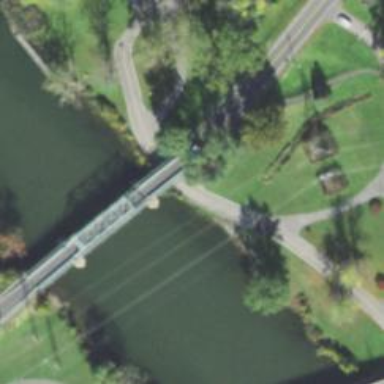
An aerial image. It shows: Tertiary road with asphalt surface on truss bridge.